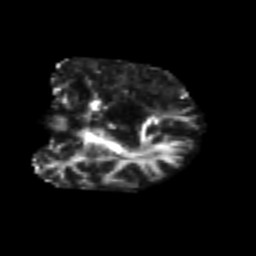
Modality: FA
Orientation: coronal
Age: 48
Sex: male
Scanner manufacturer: siemens
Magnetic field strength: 3 T
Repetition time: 4.999 s
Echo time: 0.07946 s